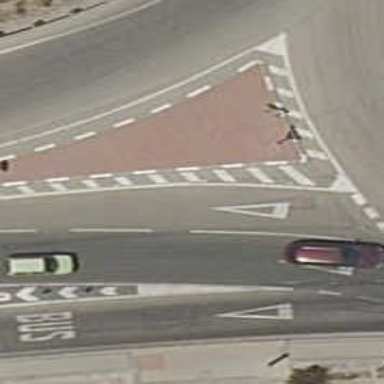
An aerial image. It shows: Road with "give way" sign.